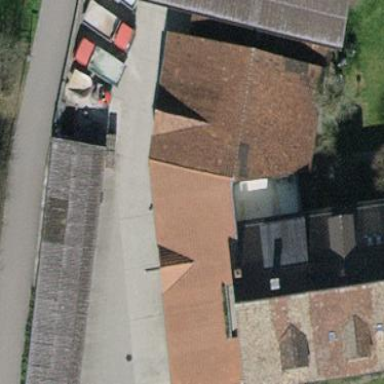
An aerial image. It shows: Apartment building with tile roof.